Найдите все собственные частоты колебательного контура, приведенного на рисунке. Считайте все элементы идеальными. Также считайте справедливыми соотношения: $C_1\ll C_2$ и $L_1\ll L_2$. Ваш ответ должен быть упрощен в соответствии с этими неравенствами.
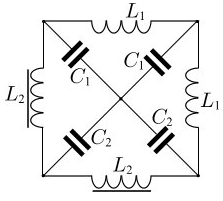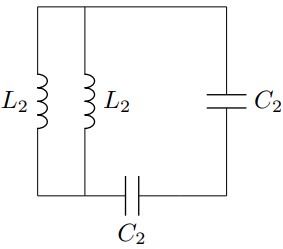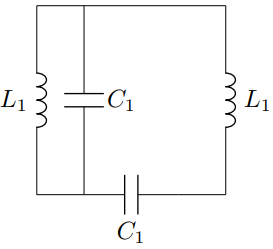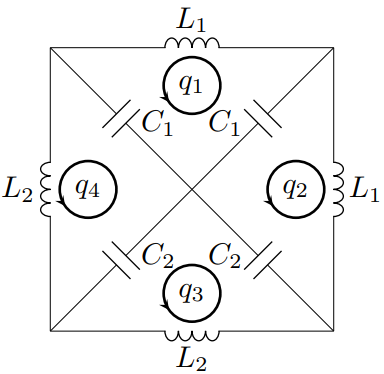
Решение: Данная колебательная система обладает четырьмя степенями свободы. Значит, количество различных типов собственных колебаний не более четырёх. Сразу заметим, что при нулевых напряжениях на каждом элементе цепи, возможно возникновение одинаковой и постоянной во времени силы тока в катушках индуктивности. Таким образом, один из cобственных частот колебаний равна: $$\omega_1=0 $$ Импедансы катушки с индуктивностью $L$ и конденсатора с ёмкостью $C$ при частоте колебаний системы $\omega$ равны соответственно: $$Z_L=i\omega L\qquad Z_C=-\cfrac{i}{\omega C} $$ В соответствии с неравенствами, описанным в условии задачи, имеет смысл рассматривать систему при высоких и низких частотах. Проанализируем систему при низких частотах порядка $1/\sqrt{L_2C_2}$.Поскольку $L_1\ll{L_2}$ и $C_1\ll{C_2}$, импеданс катушек $L_1$ мал, а импеданс конденсаторов $C_1$ стремится к бесконечности. С учётом этого, сила тока в конденсаторах $C_1$ и напряжение на катушках $L_1$ стремятся к нулю. Используем это, разорвав соединения между узлами, соединёнными с конденсаторами $C_1$, и объединим узлы, соединённые с катушками $L_1$.  Проанализируем схему при высоких частотах порядка $1/\sqrt{L_1C_1}$.Поскольку $L_1\ll{L_2}$ и $C_1\ll{C_2}$, импеданс конденсаторов $C_2$ мал, а импеданс катушек $L_2$ стремится к бесконечности. С учётом этого, сила тока в катушках $L_2$ и напряжение на конденсаторах $C_2$ стремятся к нулю. Используем это, разорвав соединения между узлами, соединёнными с катушками $L_2$, и объединим узлы, соединённые с конденсаторами $C_2$.   Будем искать решение в виде $\ddot{q}=-\omega^2q$.Введём обозначения:$$a=\cfrac{1}{L_1C_1}\quad b=\cfrac{1}{L_1C_2}\quad c=\cfrac{1}{L_2C_1}\quad d=\cfrac{1}{L_2C_2}$$Тогда систему уравнений можно переписать в матричной форме$$\begin{pmatrix}-\omega^2&0&0&0\\0&-\omega^2&0&0\\0&0&-\omega^2&0\\0&0&0&-\omega^2\end{pmatrix}\begin{pmatrix}q_1\\q_2\\q_3\\q_4\end{pmatrix}=\begin{pmatrix}-2a&a&0&a\\a&-(a+b)&b&0\\0&d&-2d&d\\c&0&d&-(c+d)\end{pmatrix}\begin{pmatrix}q_1\\q_2\\q_3\\q_4\end{pmatrix}$$Для нахождения уравнений приравняем у нулю определитель матрицы $A+\omega^2E$:$$\begin{pmatrix}(\omega^2-2a)&a&0&a\\a&(\omega^2-(a+b))&b&0\\0&d&(\omega^2-2d)&d\\c&0&d&(\omega^2-(c+d))\end{pmatrix}$$ Найдём определитель матрицы:$$\det\left[A+\omega^2E\right]=(\omega^2-2a)(\omega^2-(a+b))((\omega^2-2d)(\omega^2-(c+d))-d^2)-$$$$-(\omega^2-2a)bd(\omega^2-(c+d))-a^2((\omega^2-2d)(\omega^2-(c+d))-d^2)-abcd-$$$$-a^2d^2-a(\omega^2-(a+b))c(\omega^2-2d)+abcd=0$$Выделяя множители, приходим к уравнению:$$\omega^8-\omega^6(3a+b+c+3d)+\omega^4(a^2+2ab+2ac+9ad+bc+2bd+2cd+d^2)-$$$$-\omega^2(abc+4abd+4acd+bcd+3ad^2+3a^2d)=0$$Подставим $a$, $b$, $c$ и $d$:$$\omega^8-\omega^6\left(\cfrac{3}{L_1C_1}+\cfrac{1}{L_1C_2}+\cfrac{1}{L_2C_1}+\cfrac{3}{L_2C_2}\right)+\omega^4\left(\cfrac{1}{L^2_1C^2_1}+\cfrac{1}{L^2_2C^2_2}+\cfrac{2}{L^2_1C_1C_2}+\cfrac{2}{L_1L_2C^2_1}\\+\cfrac{2}{L_1L_1C^2_2}+\cfrac{2}{L^2_2C_1C_2}+\cfrac{10}{L_1L_2C_1C_2}\right)-4\omega^2\left(\cfrac{1}{L^2_1L_2C^2_1C_2}+\cfrac{1}{L_1L^2_2C_1C^2_2}+\cfrac{1}{L^2_1L_2C_1C^2_2}+\cfrac{1}{L_1L^2_2C^2_1C_2}\right)=0$$ Сразу видно, что $\omega_1=0$ является одним из корней уравнения. Оставим только ведущее слагаемое в каждой скобке с учётом $L_1\ll{L_2}$ и $C_1\ll{C_2}$: $$\omega^6-\cfrac{3}{L_1C_1}\omega^4+\cfrac{1}{L^2_1C^2_1}\omega^2-\cfrac{4}{L^2_1C^2_1L_2C_2}=0 $$ При частотах, много меньших $\cfrac{1}{\sqrt{L_1C_1}}$ можно отбросить слагаемые, содержащие $\omega^6$ и $\omega^4$: $$\cfrac{\omega^2}{L^2_1C^2_1}-\cfrac{4}{L^2_1C^2_1L_2C_2}=0\Rightarrow{\omega_2=\cfrac{2}{\sqrt{L_2C_2}}} $$ При частотах порядка $\cfrac{1}{\sqrt{L_1C_1}}$ можно отбросить свободный член. Тогда: $$\omega^4-\cfrac{3\omega^2}{L_1C_1}+\cfrac{1}{L^2_1C^2_1}=0\Rightarrow{\omega_{3{,}4}=\sqrt{\cfrac{3\pm{\sqrt{5}}}{L_1C_1}}} $$
Ответ: $\omega_1=0$ $\omega_2 = \sqrt{\cfrac{4}{L_2C_2}}$ $\omega_{3,4} = \sqrt{\left(\cfrac{3\pm\sqrt 5}{2}\right) \cfrac{1}{L_1C_1}}$  Задача может быть решена "в лоб", однако это потребует больших усилий.Введём четыре контурных тока так, как показано на рисунке. Будем считать все обкладки конденсаторов, соединённые с узлом $O$, заряженными положительно.Тогда система из четырёх вторых законов Кирхгофа получится следующей:$$\begin{cases}\ddot{q}_1=-\cfrac{2}{L_1C_1}q_1+\cfrac{1}{L_1C_1}q_2+\cfrac{1}{L_1C_1}q_4\\\ddot{q}_2=\cfrac{1}{L_1C_1}q_1-\left(\cfrac{1}{L_1C_1}+\cfrac{1}{L_1C_2}\right)q_2+\cfrac{1}{L_1C_2}q_3\\\ddot{q}_3=\cfrac{1}{L_2C_2}q_2-\cfrac{2}{L_2C_2}q_3+\cfrac{1}{L_2C_2}q_4\\\ddot{q}_4=\cfrac{1}{L_2C_1}q_1+\cfrac{1}{L_2C_2}q_3-\left(\cfrac{1}{L_2C_1}+\cfrac{1}{L_2C_2}\right)q_4\end{cases}$$ Будем искать решение в виде $\ddot{q}=-\omega^2q$.Введём обозначения:$$a=\cfrac{1}{L_1C_1}\quad b=\cfrac{1}{L_1C_2}\quad c=\cfrac{1}{L_2C_1}\quad d=\cfrac{1}{L_2C_2}$$Тогда систему уравнений можно переписать в матричной форме$$\begin{pmatrix}-\omega^2&0&0&0\\0&-\omega^2&0&0\\0&0&-\omega^2&0\\0&0&0&-\omega^2\end{pmatrix}\begin{pmatrix}q_1\\q_2\\q_3\\q_4\end{pmatrix}=\begin{pmatrix}-2a&a&0&a\\a&-(a+b)&b&0\\0&d&-2d&d\\c&0&d&-(c+d)\end{pmatrix}\begin{pmatrix}q_1\\q_2\\q_3\\q_4\end{pmatrix}$$Для нахождения уравнений приравняем у нулю определитель матрицы $A+\omega^2E$:$$\begin{pmatrix}(\omega^2-2a)&a&0&a\\a&(\omega^2-(a+b))&b&0\\0&d&(\omega^2-2d)&d\\c&0&d&(\omega^2-(c+d))\end{pmatrix}$$ Найдём определитель матрицы:$$\det\left[A+\omega^2E\right]=(\omega^2-2a)(\omega^2-(a+b))((\omega^2-2d)(\omega^2-(c+d))-d^2)-$$$$-(\omega^2-2a)bd(\omega^2-(c+d))-a^2((\omega^2-2d)(\omega^2-(c+d))-d^2)-abcd-$$$$-a^2d^2-a(\omega^2-(a+b))c(\omega^2-2d)+abcd=0$$Выделяя множители, приходим к уравнению:$$\omega^8-\omega^6(3a+b+c+3d)+\omega^4(a^2+2ab+2ac+9ad+bc+2bd+2cd+d^2)-$$$$-\omega^2(abc+4abd+4acd+bcd+3ad^2+3a^2d)=0$$Подставим $a$, $b$, $c$ и $d$:$$\omega^8-\omega^6\left(\cfrac{3}{L_1C_1}+\cfrac{1}{L_1C_2}+\cfrac{1}{L_2C_1}+\cfrac{3}{L_2C_2}\right)+\omega^4\left(\cfrac{1}{L^2_1C^2_1}+\cfrac{1}{L^2_2C^2_2}+\cfrac{2}{L^2_1C_1C_2}+\cfrac{2}{L_1L_2C^2_1}\\+\cfrac{2}{L_1L_1C^2_2}+\cfrac{2}{L^2_2C_1C_2}+\cfrac{10}{L_1L_2C_1C_2}\right)-4\omega^2\left(\cfrac{1}{L^2_1L_2C^2_1C_2}+\cfrac{1}{L_1L^2_2C_1C^2_2}+\cfrac{1}{L^2_1L_2C_1C^2_2}+\cfrac{1}{L_1L^2_2C^2_1C_2}\right)=0$$ Сразу видно, что $\omega_1=0$ является одним из корней уравнения. Оставим только ведущее слагаемое в каждой скобке с учётом $L_1\ll{L_2}$ и $C_1\ll{C_2}$: $$\omega^6-\cfrac{3}{L_1C_1}\omega^4+\cfrac{1}{L^2_1C^2_1}\omega^2-\cfrac{4}{L^2_1C^2_1L_2C_2}=0 $$ При частотах, много меньших $\cfrac{1}{\sqrt{L_1C_1}}$ можно отбросить слагаемые, содержащие $\omega^6$ и $\omega^4$: $$\cfrac{\omega^2}{L^2_1C^2_1}-\cfrac{4}{L^2_1C^2_1L_2C_2}=0\Rightarrow{\omega_2=\cfrac{2}{\sqrt{L_2C_2}}} $$ При частотах порядка $\cfrac{1}{\sqrt{L_1C_1}}$ можно отбросить свободный член. Тогда: $$\omega^4-\cfrac{3\omega^2}{L_1C_1}+\cfrac{1}{L^2_1C^2_1}=0\Rightarrow{\omega_{3{,}4}=\sqrt{\cfrac{3\pm{\sqrt{5}}}{L_1C_1}}} $$
Темы:
T, ★, Электромагнетизм, Колебательный контур, Частота колебаний, 2012, Physics Cup